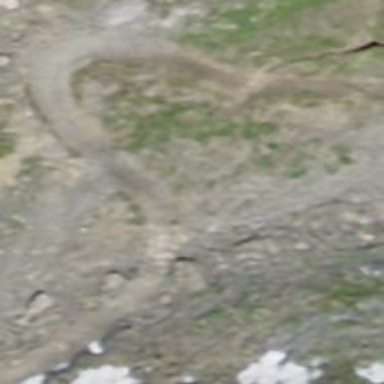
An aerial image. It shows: Dirt path.